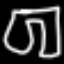
Label: pants